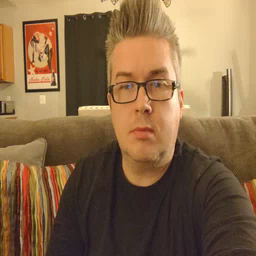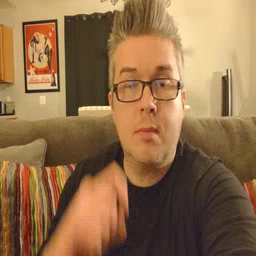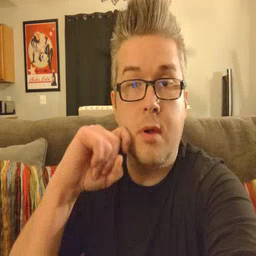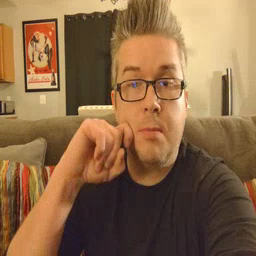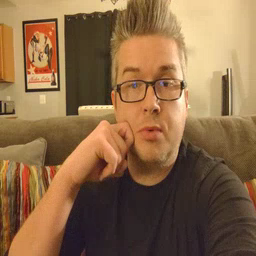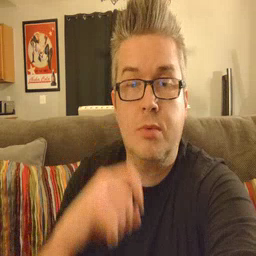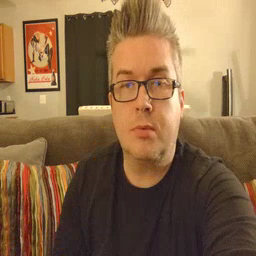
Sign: apple